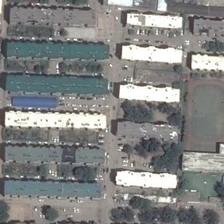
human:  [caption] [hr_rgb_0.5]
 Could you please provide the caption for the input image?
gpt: many white and green houses and lots of trees beside .

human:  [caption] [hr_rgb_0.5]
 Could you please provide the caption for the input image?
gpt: a playground semisurrounded by some white buildings is semisurrounded by many gray buildings .

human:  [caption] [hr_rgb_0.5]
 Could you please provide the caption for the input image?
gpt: many long buildings and some green trees are around a playground .

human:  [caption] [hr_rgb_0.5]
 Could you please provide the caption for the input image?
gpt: a playground is hemmed in the community aside .

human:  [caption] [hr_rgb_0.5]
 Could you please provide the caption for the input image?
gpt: a large playground is surrounded by many trees and long buildings .